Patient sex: F
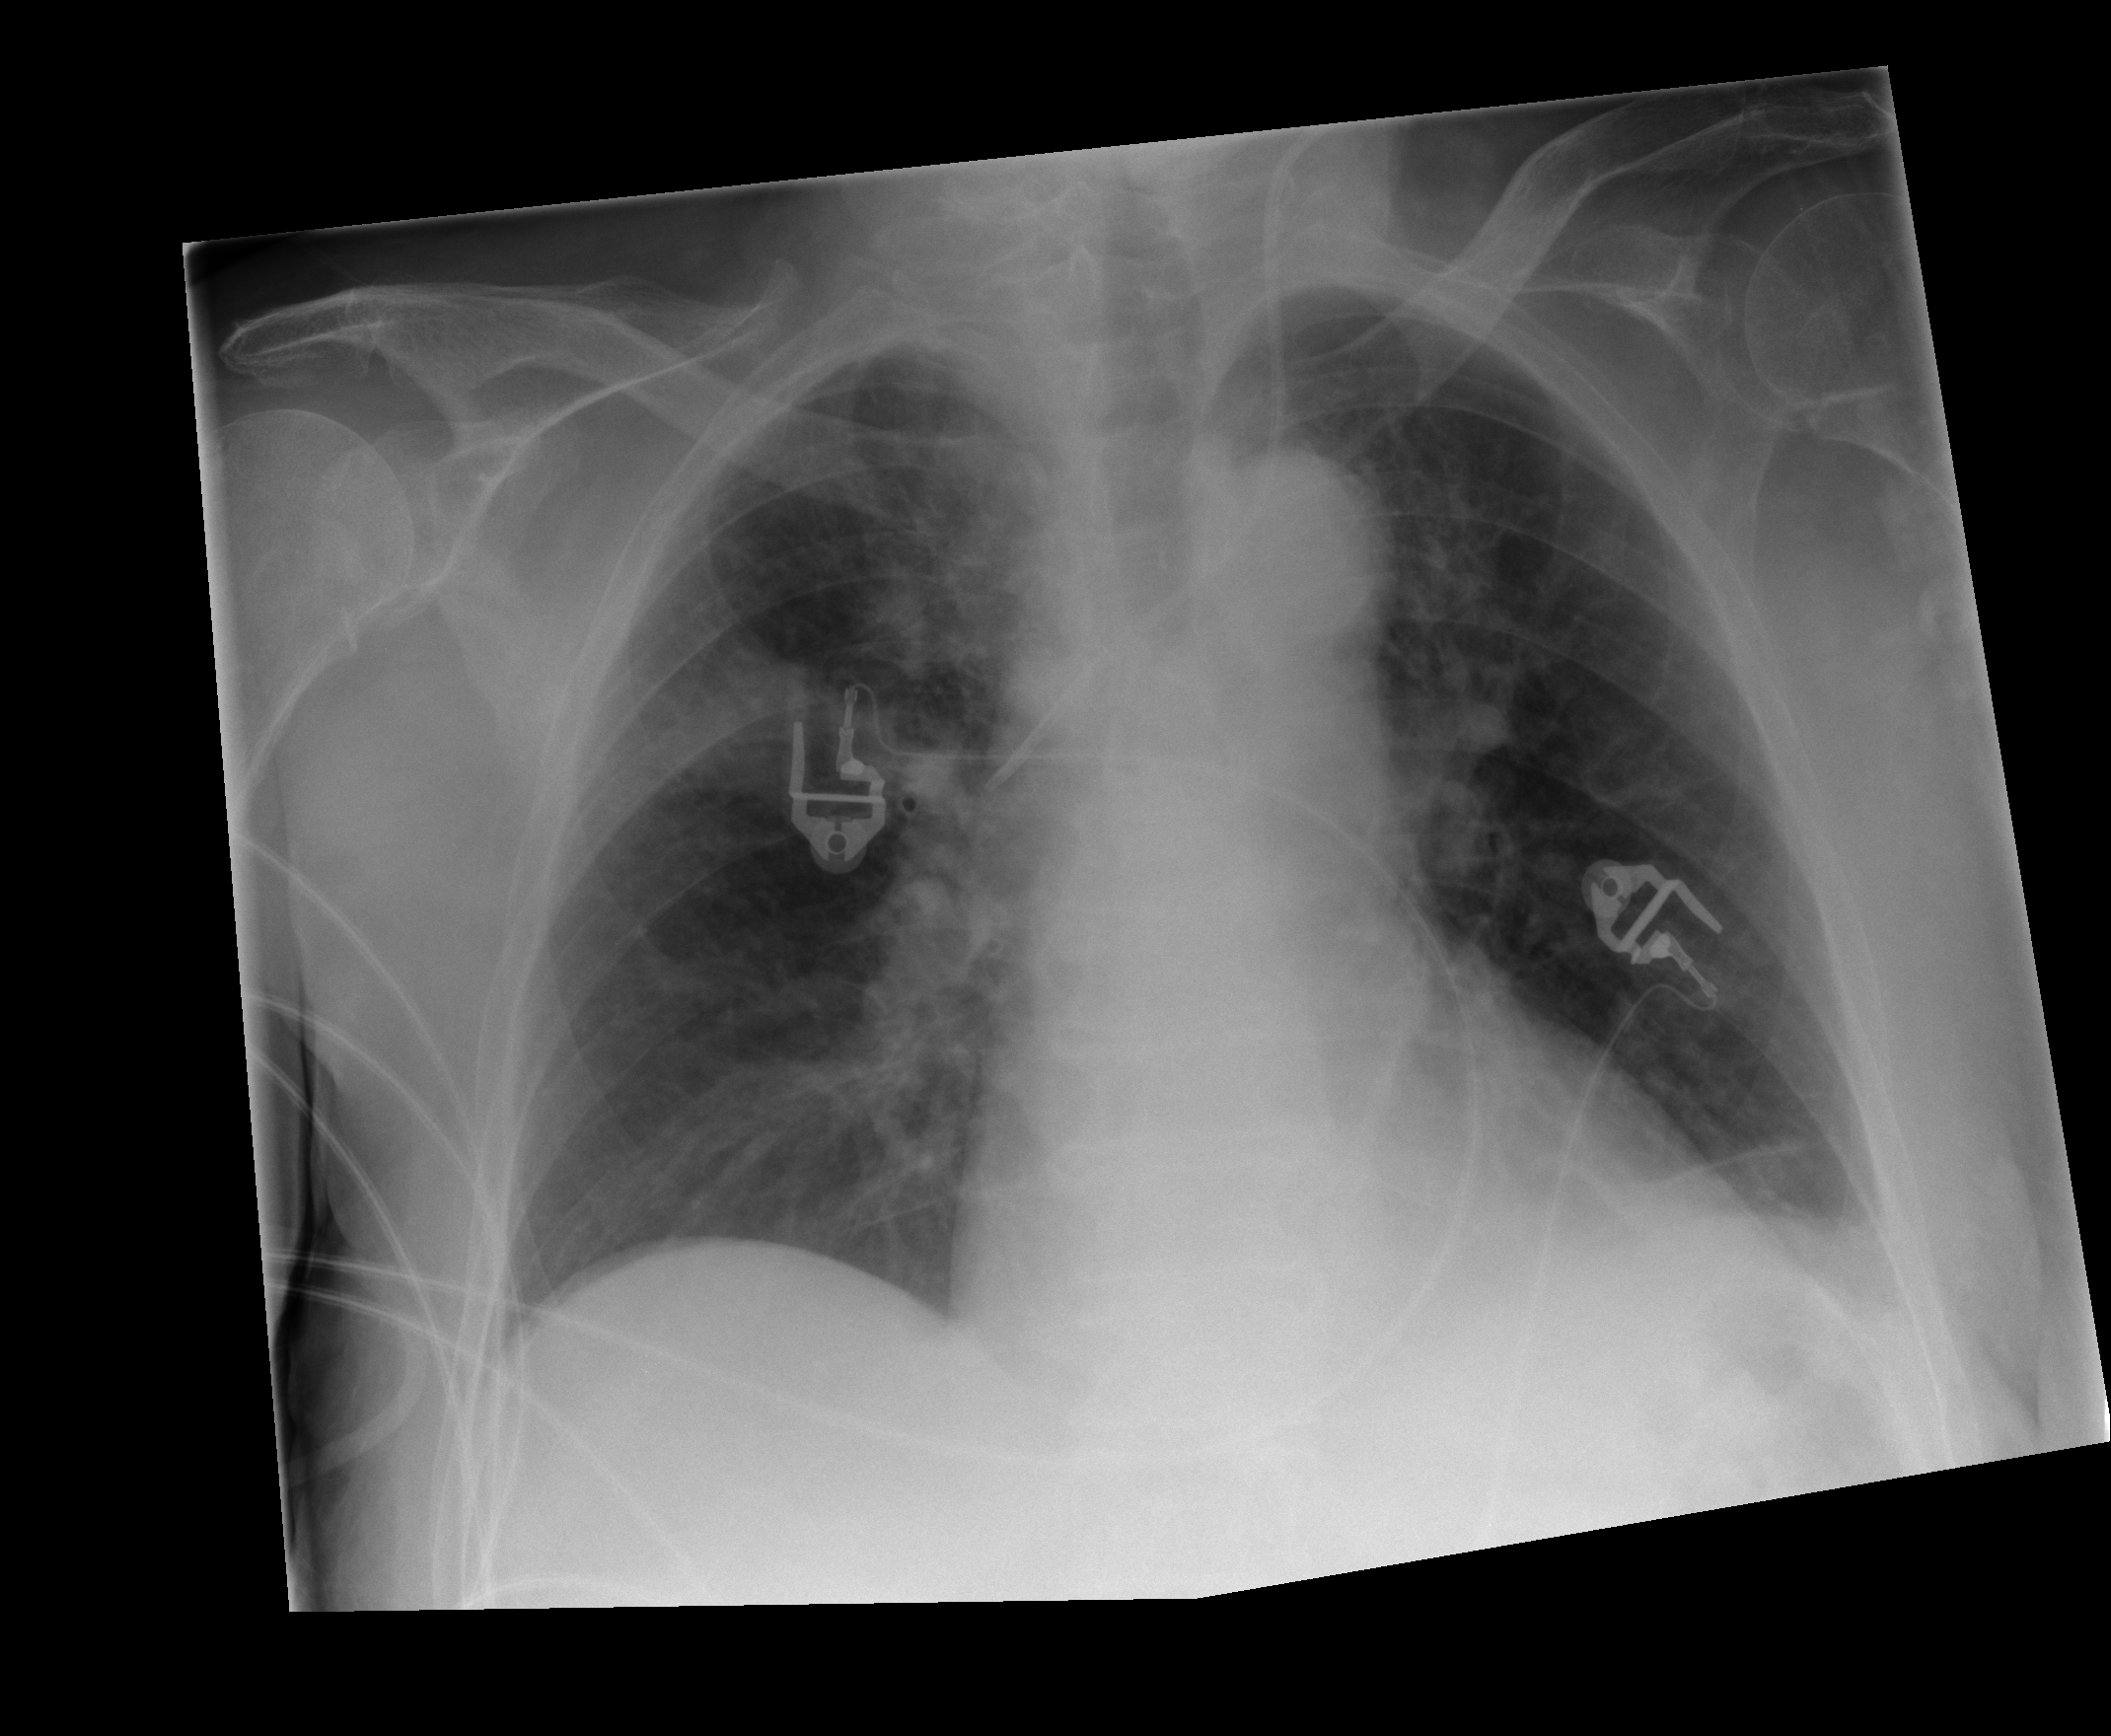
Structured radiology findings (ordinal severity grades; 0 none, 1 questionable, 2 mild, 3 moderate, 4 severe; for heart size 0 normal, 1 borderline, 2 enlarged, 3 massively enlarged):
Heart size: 1
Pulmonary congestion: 0
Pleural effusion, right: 0
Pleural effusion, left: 1
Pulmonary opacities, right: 3
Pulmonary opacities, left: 1
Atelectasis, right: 0
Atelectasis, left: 1